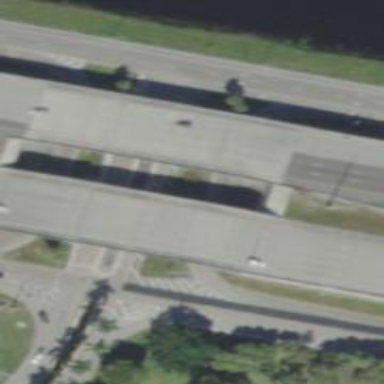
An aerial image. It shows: Primary link highway.